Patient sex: M
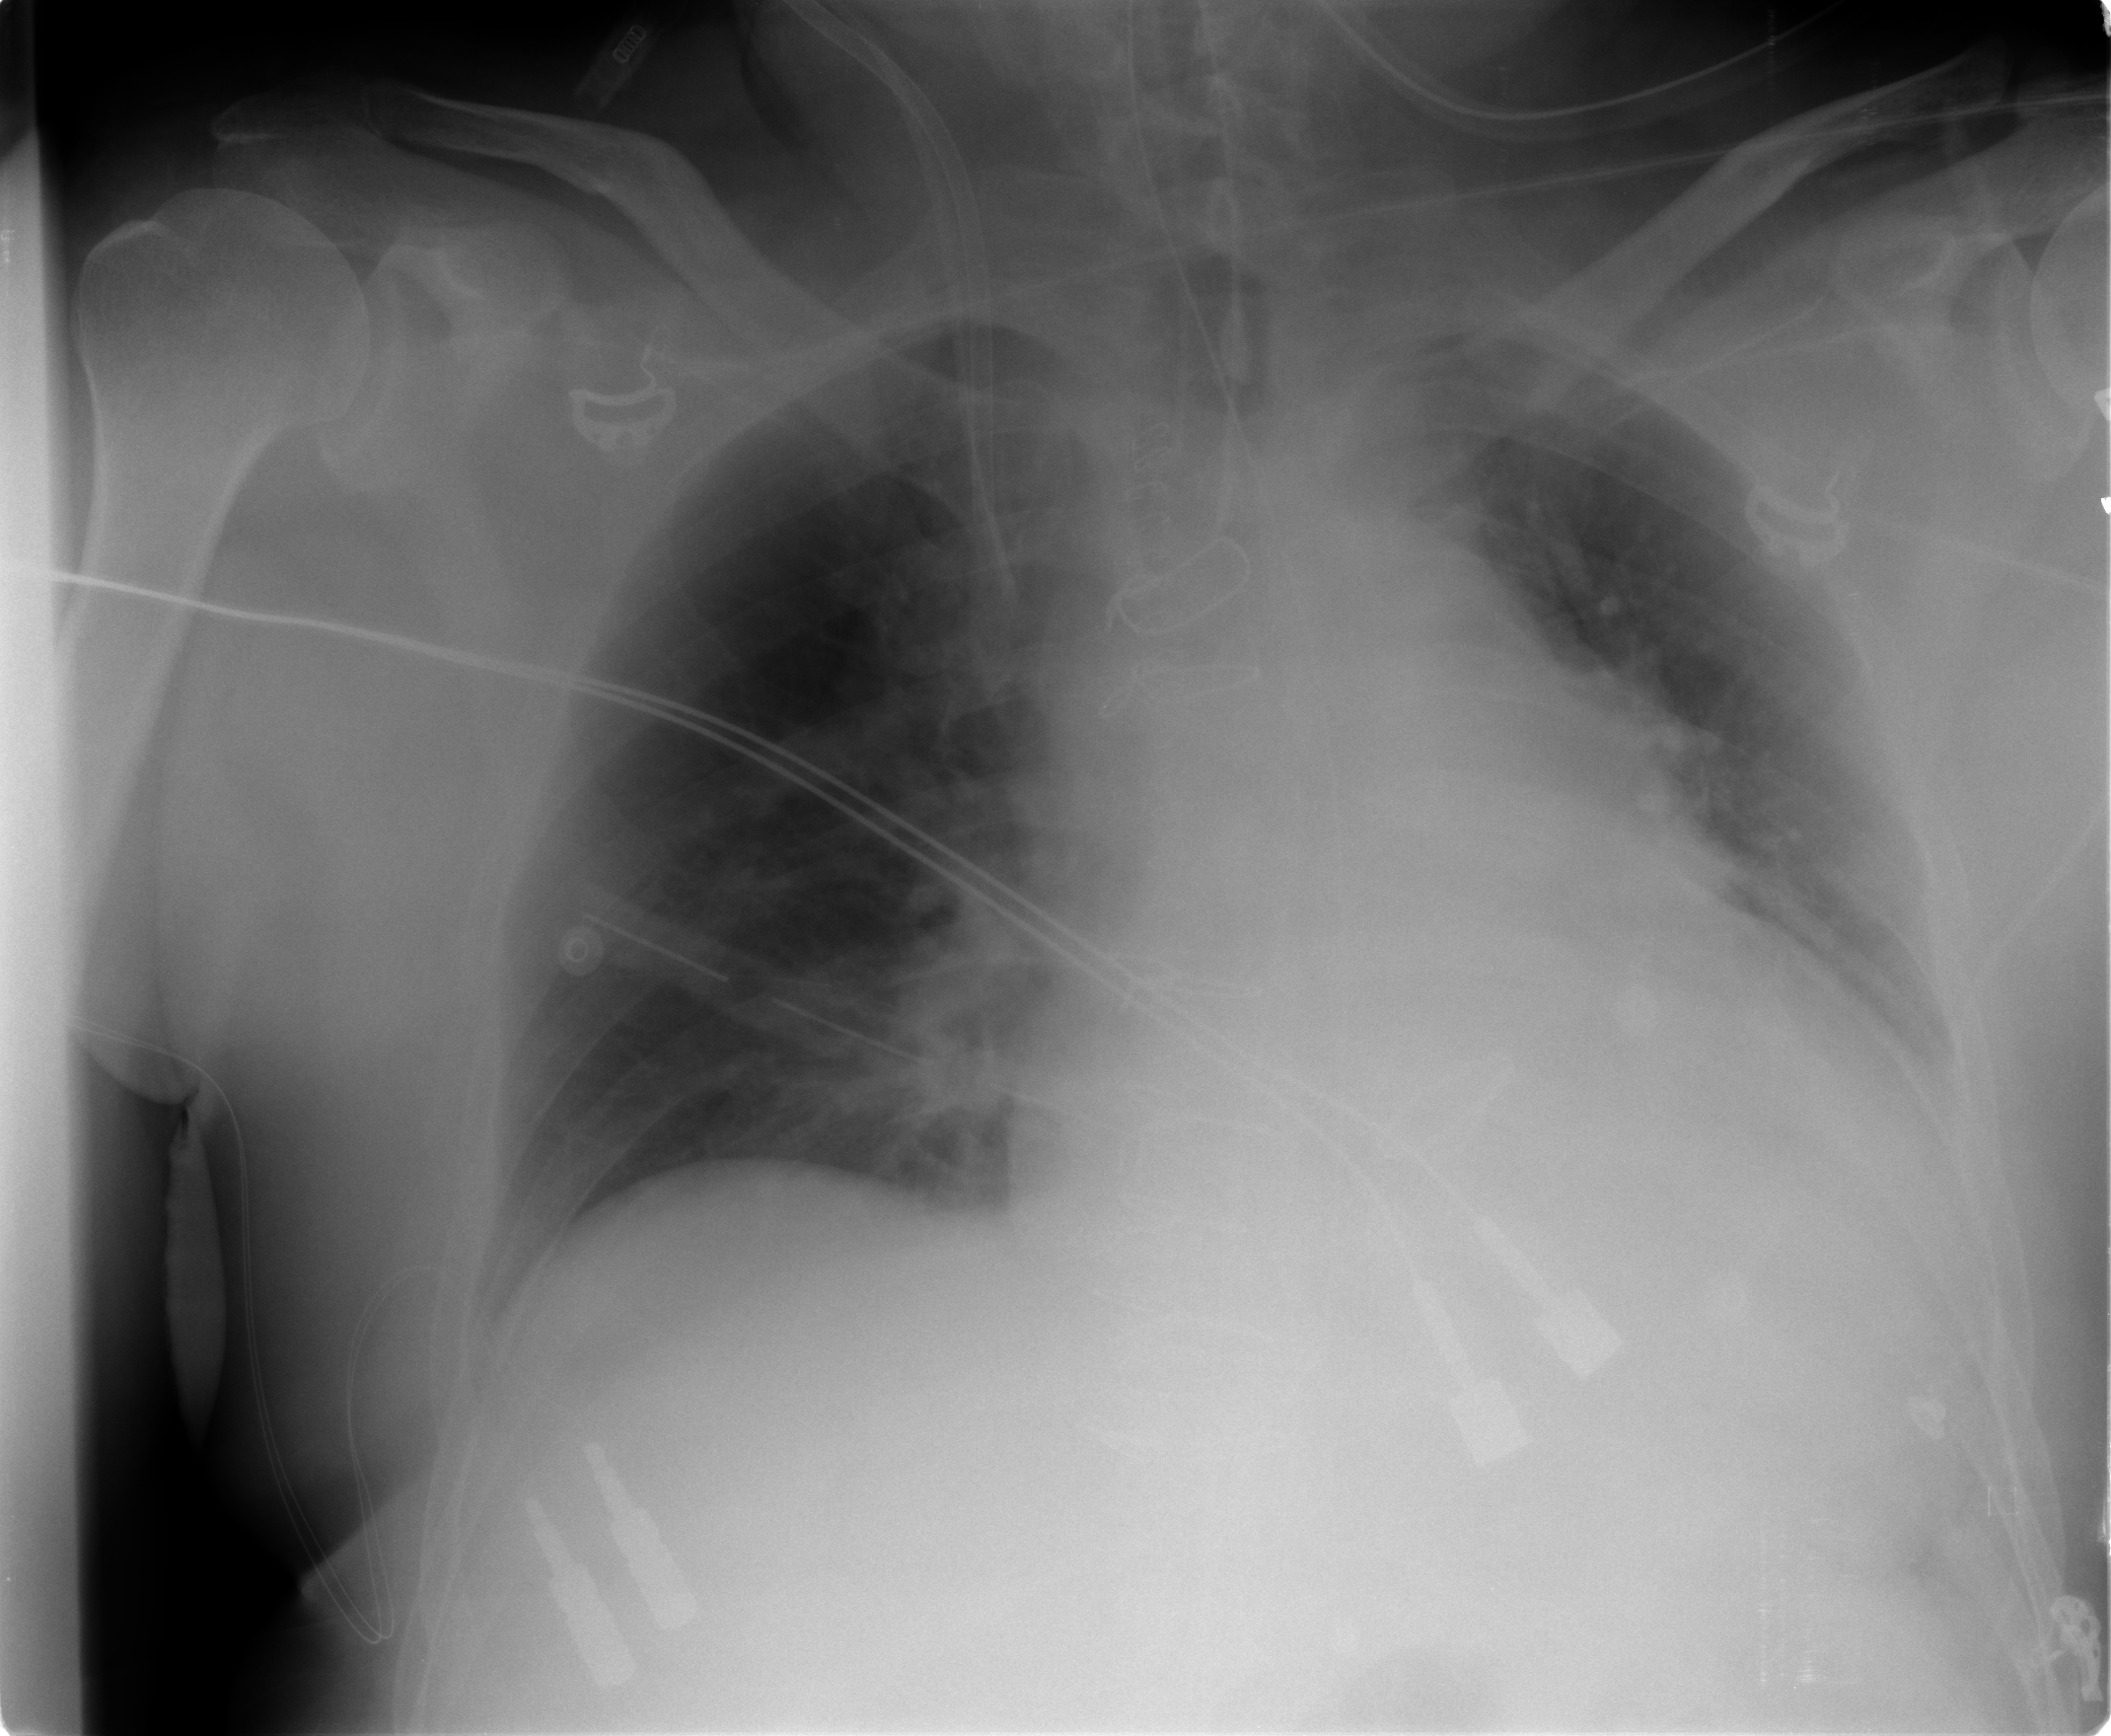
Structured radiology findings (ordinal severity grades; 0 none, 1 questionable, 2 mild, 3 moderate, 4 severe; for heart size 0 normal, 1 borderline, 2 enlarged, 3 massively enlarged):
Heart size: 2
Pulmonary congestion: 2
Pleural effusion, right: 0
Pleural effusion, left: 2
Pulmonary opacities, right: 0
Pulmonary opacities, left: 0
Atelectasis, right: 0
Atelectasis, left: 2